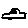
Label: car